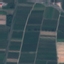
Label: PermanentCrop